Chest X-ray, PA view. Patient: 59 years old, sex M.
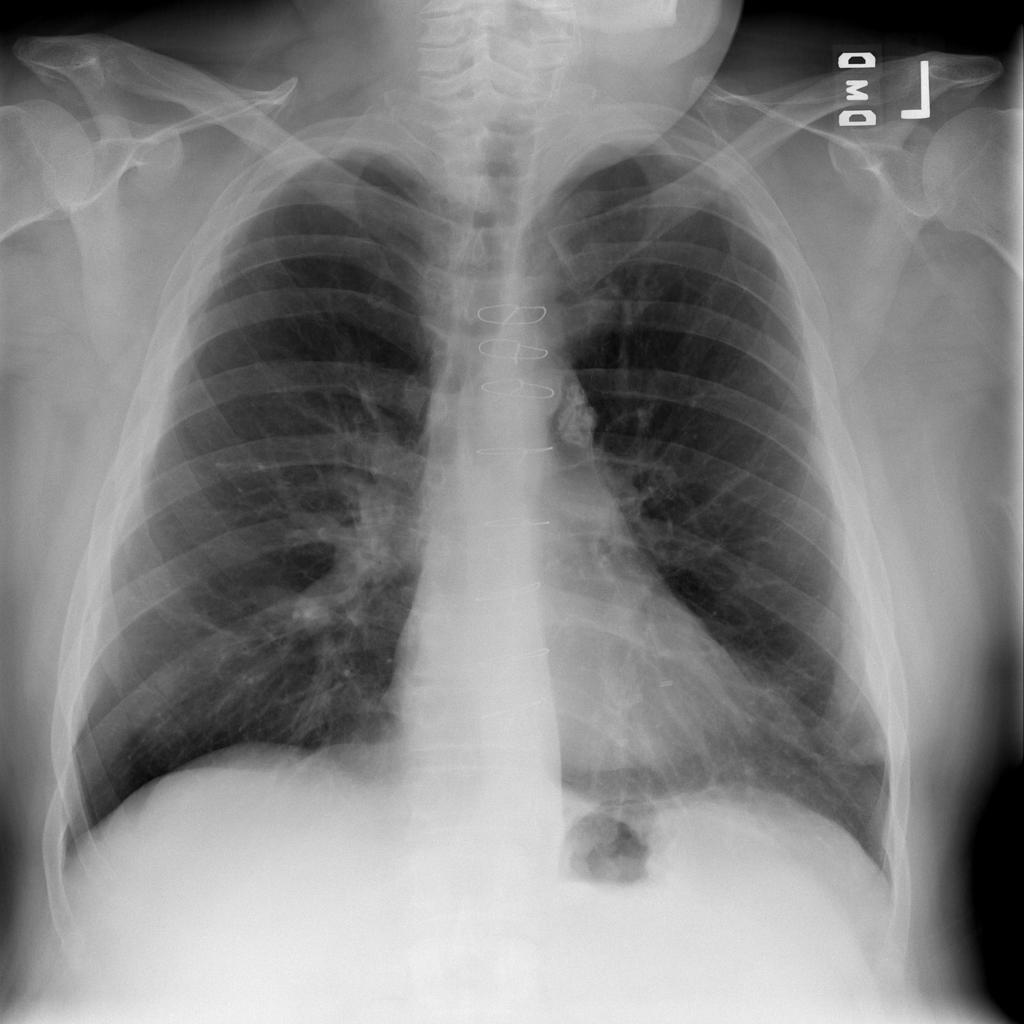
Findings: No Finding